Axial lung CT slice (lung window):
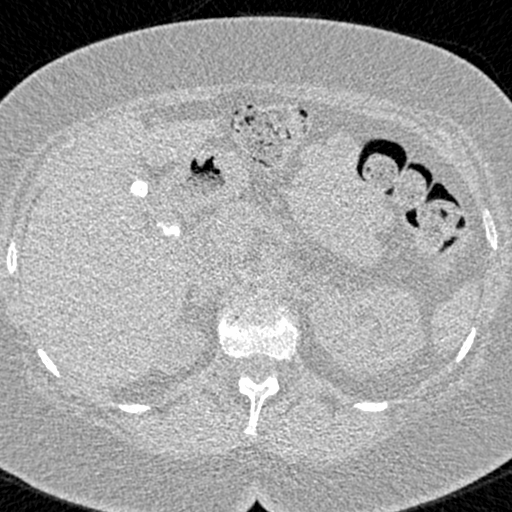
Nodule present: no